Question: I'm using mvc2 and jqueries to post the data from view to controller.
This is my view
'''
$('#btnSaveAcademicInfo').click(function() {
var recordsToSave = [];
var curRecord = null;
$.each($("#academics tr"), function(i, v) {
curRecord = {};
curRecord.Institution = $(this).find('.tdName').text();
curRecord.PassoutYear = $(this).find('.tdPassOutYear').text();
curRecord.Percentage = $(this).find('.tdPercentage').text();
curRecord.Specialization = $(this).find('.tdspecialization').text();
recordsToSave.push(curRecord);
});
$.ajax({
type: 'POST',
url: '/EmployeeMaster/SaveAcademicInfo',
data: recordsToSave,
success: function(result) { success(result); },
datatype: "json"
});
});
'''
and my controller is
'''
[HttpPost]
public ActionResult SaveAcademicInfo(List<AcademicModel> data)
{
//Here data is always null
return View("GetPersonalDataById");
}
'''
Here im not getting the data to controller. But when i use, data: JSON.stringify(recordsToSave), I'm able to see the data in firebug.

How do i read the data in controller.
Please help.
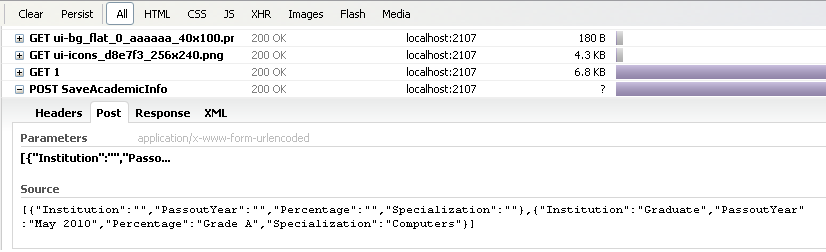
Answer: 'JSON.stringify' converts a javascript object into a JSON string. If you want to send JSON requests in ASP.NET MVC 2 you need a JSON value provider as this is not built-in. See <URL> for more details. In ASP.NET MVC 3 this works out of the box thanks to the built-in 'JsonValueProviderFactory'.
Also if you want to send a JSON request you need to specify the content type as well:
'''
$.ajax({
type: 'POST',
url: '/EmployeeMaster/SaveAcademicInfo',
data: JSON.stringify(recordsToSave),
contentType: 'application/json',
dataType: 'json', // <!-- notice the capital T
success: function(result) {
success(result);
},
});
'''
and if you don't want to use JSON you will need to format the request in a way that the default model binder can understand. Try like this:
'''
var recordsToSave = [];
$.each($('#academics tr'), function (index, value) {
recordsToSave.push({
'name': '[' + index + '].Institution',
'value': $(this).find('.tdName').text()
});
recordsToSave.push({
'name': '[' + index + '].PassoutYear',
'value': $(this).find('.tdPassOutYear').text()
});
recordsToSave.push({
'name': '[' + index + '].Percentage',
'value': $(this).find('.tdPercentage').text()
});
recordsToSave.push({
'name': '[' + index + '].Specialization',
'value': $(this).find('.tdspecialization').text()
});
});
$.ajax({
type: 'POST',
url: '/EmployeeMaster/SaveAcademicInfo',
data: recordsToSave,
success: function (result) {
success(result);
}
});
'''